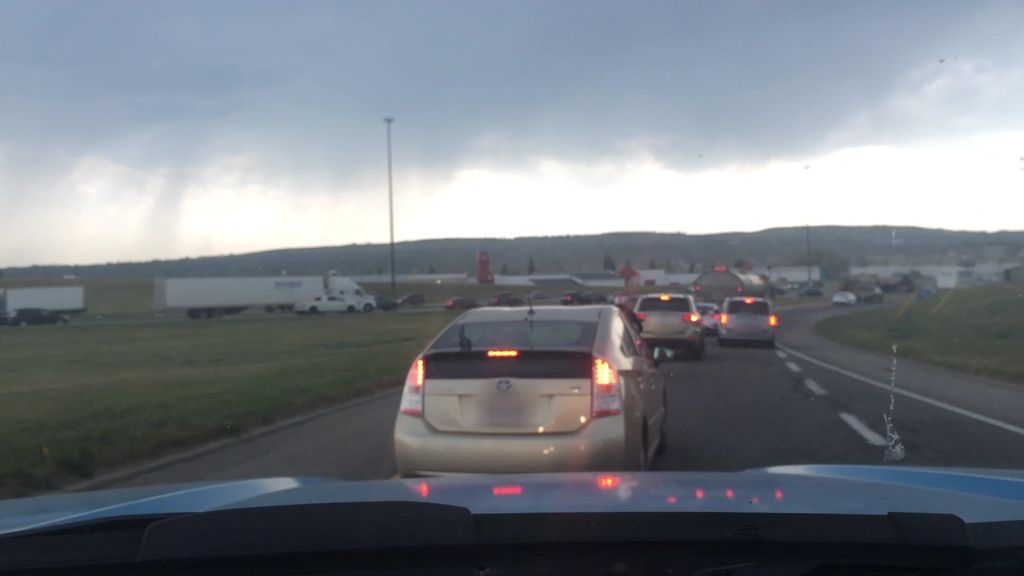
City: calgary